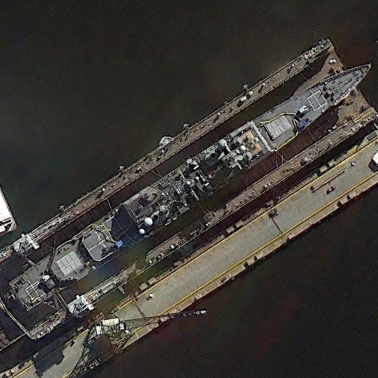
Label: cruiser